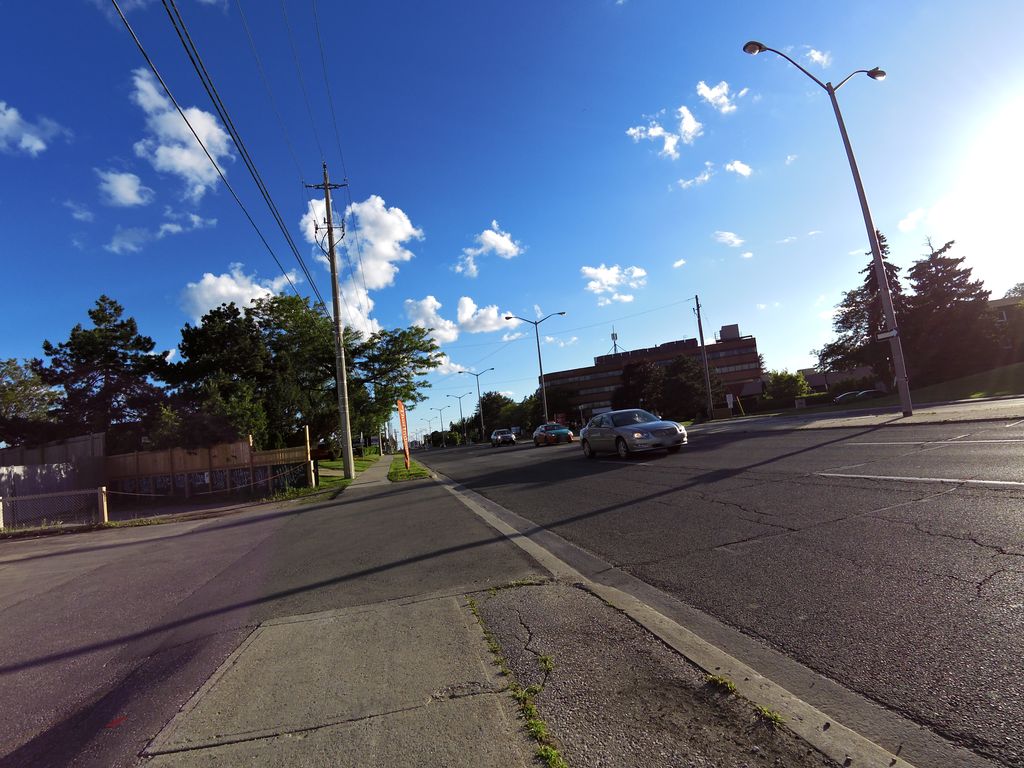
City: toronto